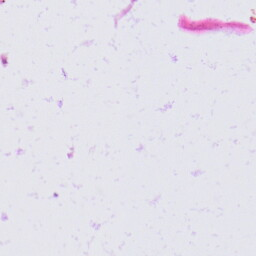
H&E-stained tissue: Skin